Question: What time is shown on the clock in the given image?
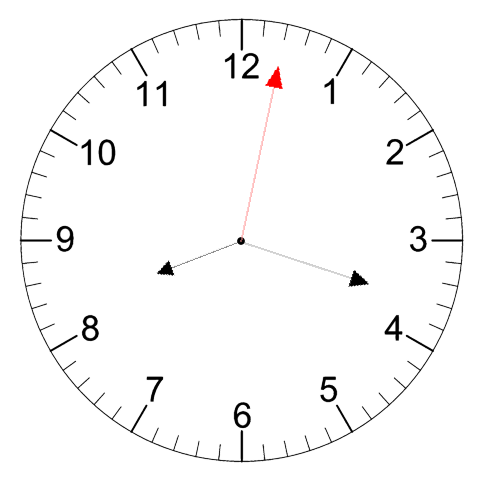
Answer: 08:18:02